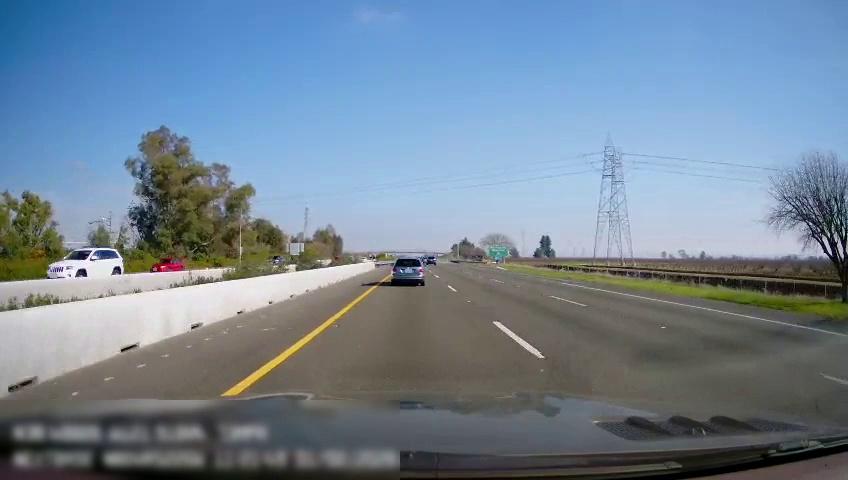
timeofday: Day
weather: Sunny
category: Drivable Space
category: Vehicles | Car
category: Vehicles | Car
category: Vehicles | SUV
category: Vehicles | Car
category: Vehicles | Car
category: Lanes | Current Lane
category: Lanes | Alternate Lane
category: Lanes | Current Lane
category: Lanes | Alternate Lane
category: Lanes | Alternate Lane
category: Traffic | Signs